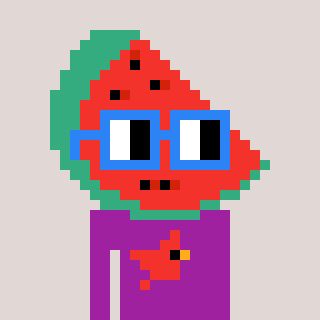
a pixel art character with square blue glasses, a watermelon-shaped head and a magenta-colored body on a warm background